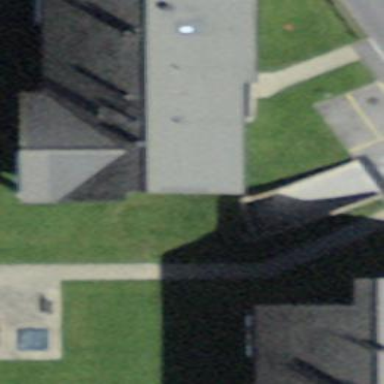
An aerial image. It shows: Building with tile roof.